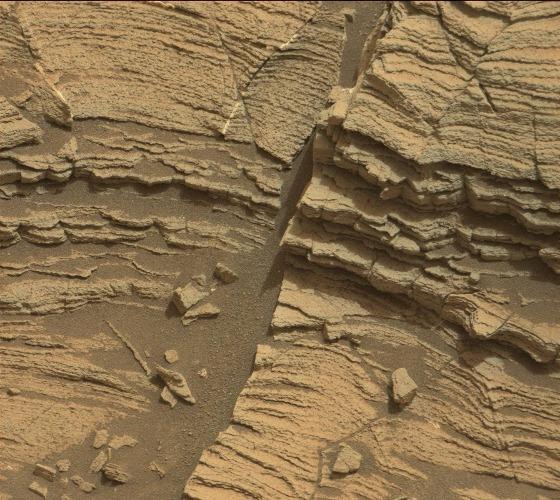
Terrain classes present: Bedrock, Gravel / Sand / Soil